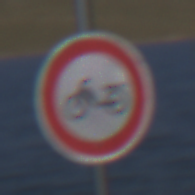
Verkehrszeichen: VerbotMofas
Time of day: MorningAfternoon
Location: Outdoor (Nature)
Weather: Clear
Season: NotSpecified
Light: Natural